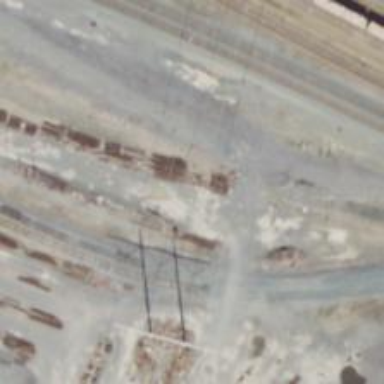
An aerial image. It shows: Railway yard in service.